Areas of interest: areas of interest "Specialty Commercial Street"
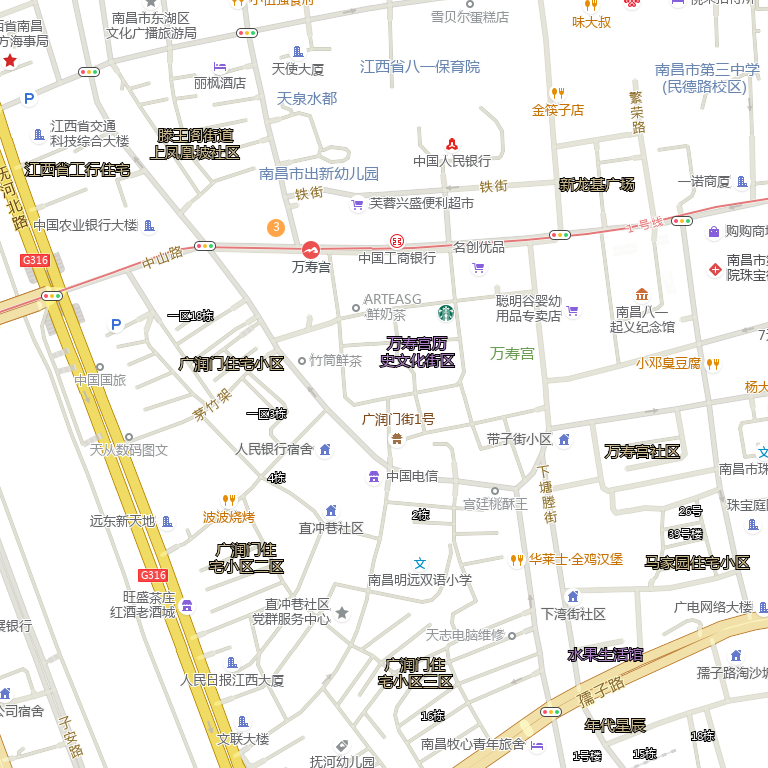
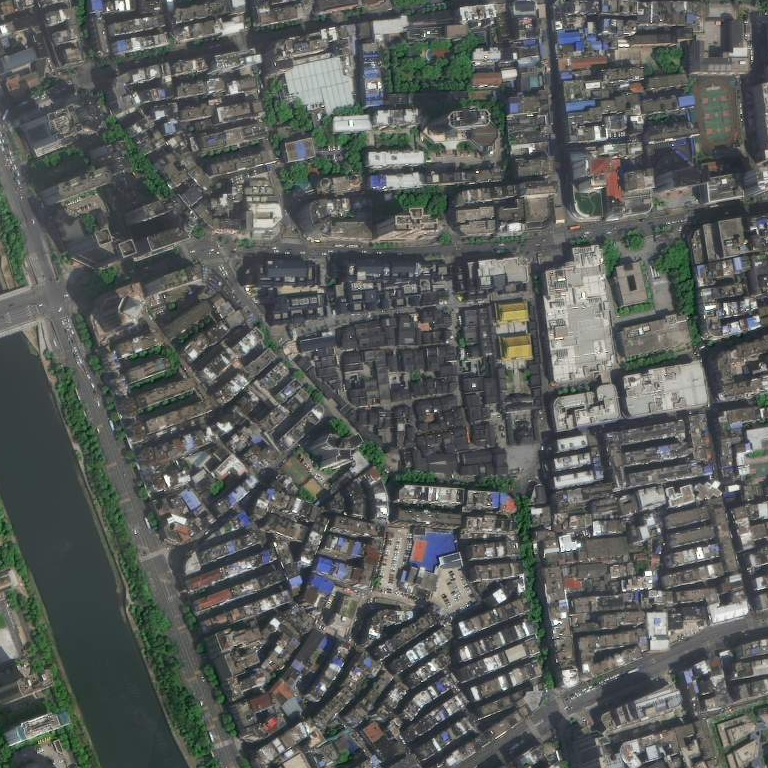